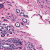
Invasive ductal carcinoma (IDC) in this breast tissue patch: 0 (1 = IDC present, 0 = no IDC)